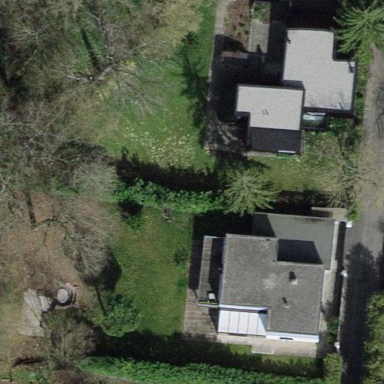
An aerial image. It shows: Garden enclosed by fence.